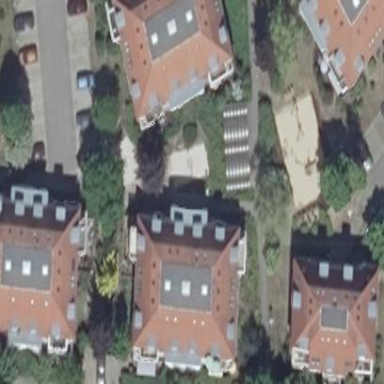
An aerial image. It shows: Image showing building with apartments.